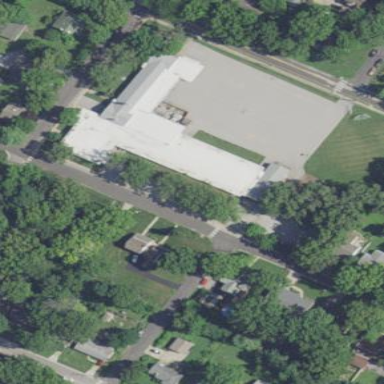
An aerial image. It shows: School building.